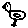
Label: bird